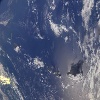
Label: water